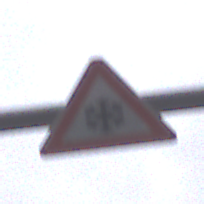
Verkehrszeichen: SchneeOderEisglaette
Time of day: Midday
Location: Outdoor (Urban)
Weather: Overcast
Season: NotSpecified
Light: Natural